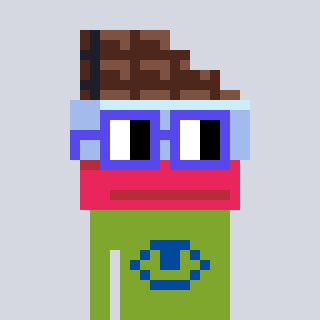
a pixel art character with square blue glasses, a chocolate-shaped head and a slimegreen-colored body on a cool background